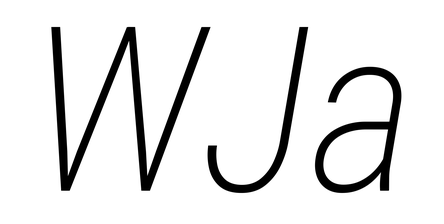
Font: Roboto-Italic_Condensed_ExtraLight_Italic